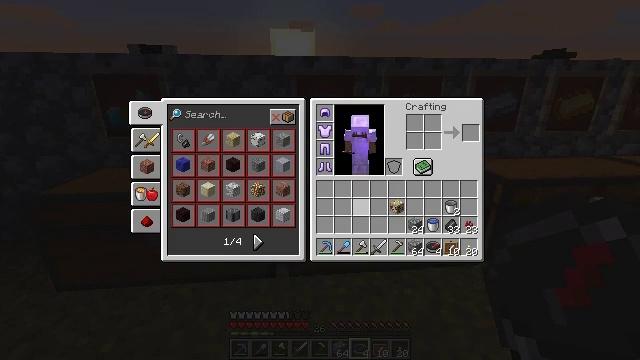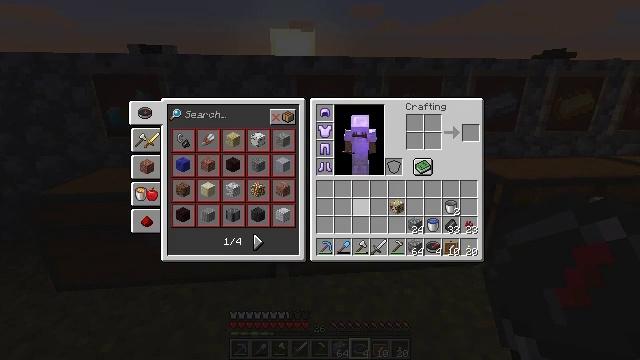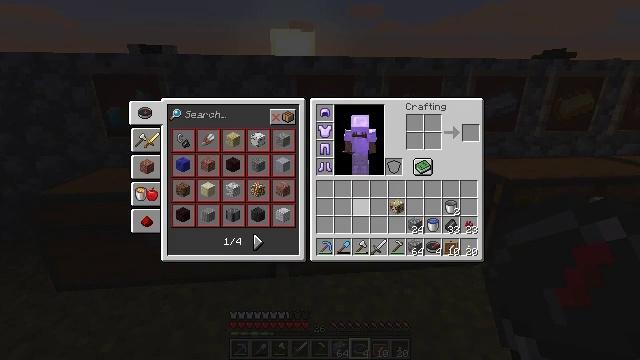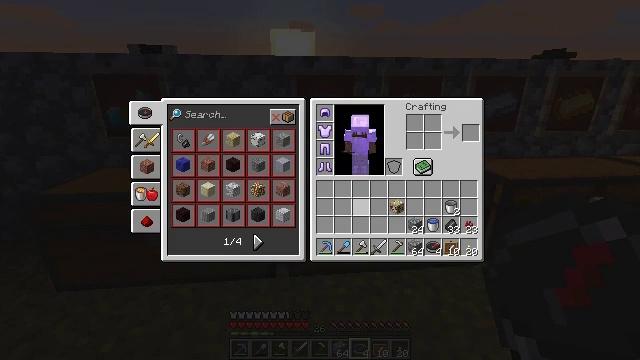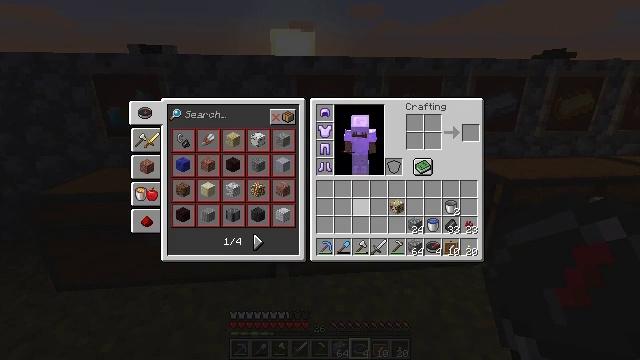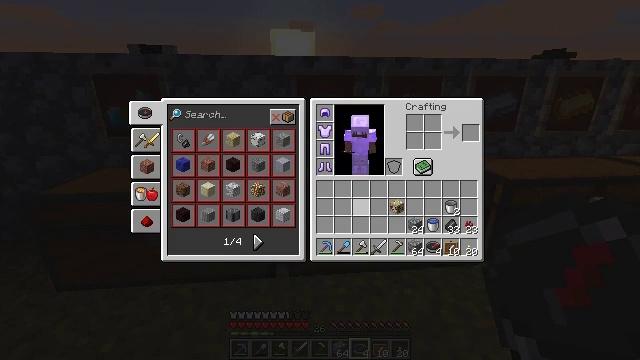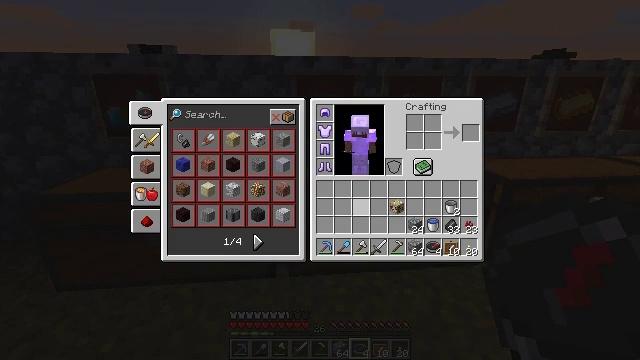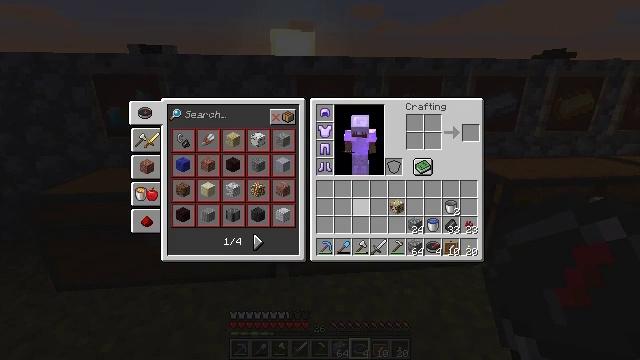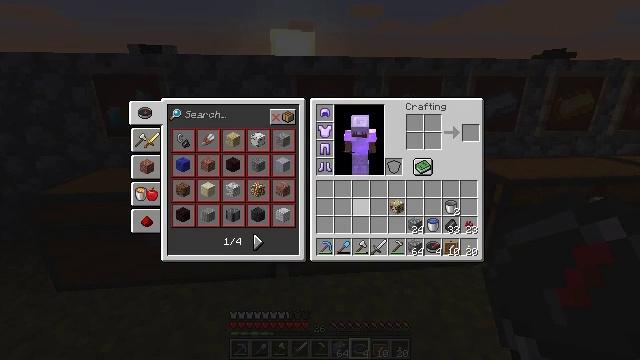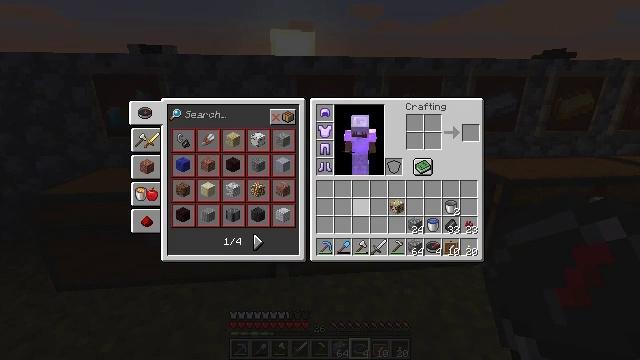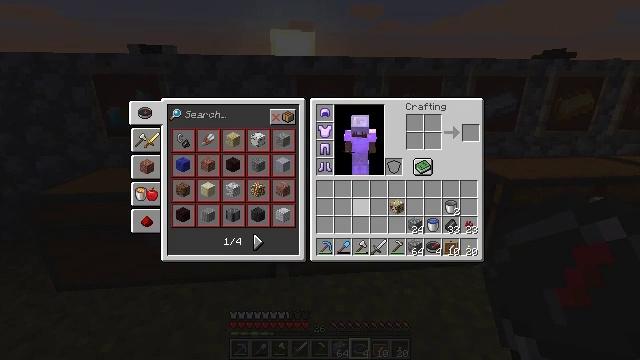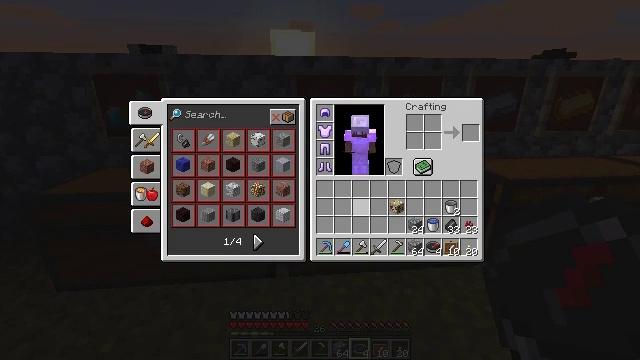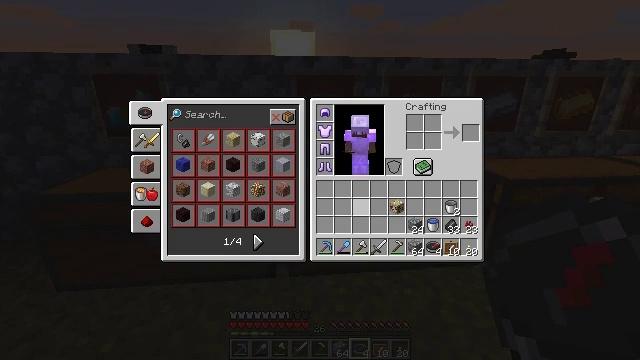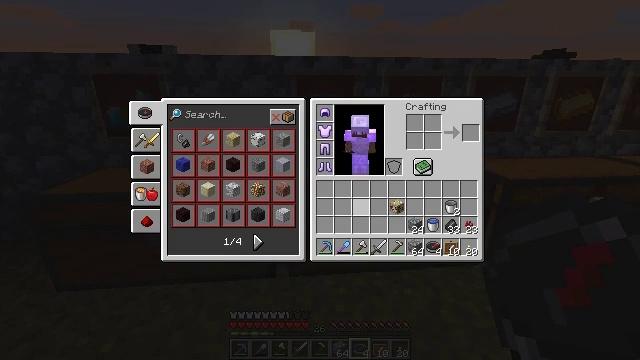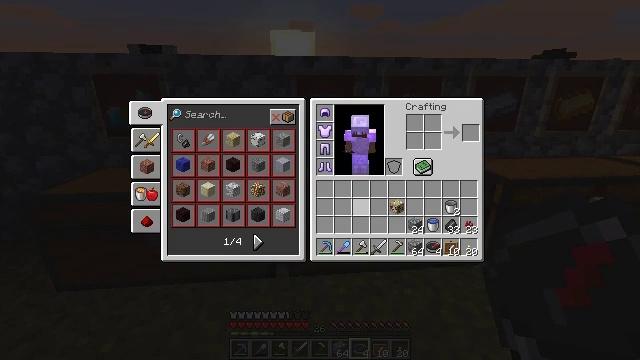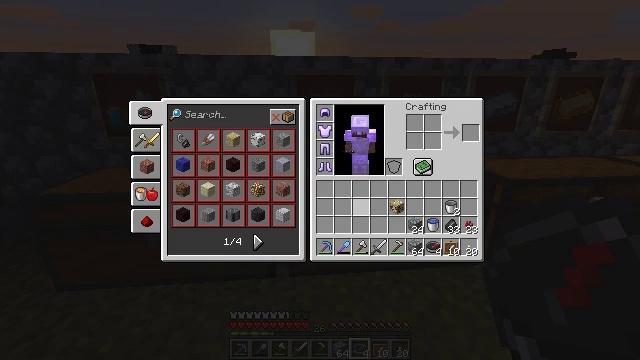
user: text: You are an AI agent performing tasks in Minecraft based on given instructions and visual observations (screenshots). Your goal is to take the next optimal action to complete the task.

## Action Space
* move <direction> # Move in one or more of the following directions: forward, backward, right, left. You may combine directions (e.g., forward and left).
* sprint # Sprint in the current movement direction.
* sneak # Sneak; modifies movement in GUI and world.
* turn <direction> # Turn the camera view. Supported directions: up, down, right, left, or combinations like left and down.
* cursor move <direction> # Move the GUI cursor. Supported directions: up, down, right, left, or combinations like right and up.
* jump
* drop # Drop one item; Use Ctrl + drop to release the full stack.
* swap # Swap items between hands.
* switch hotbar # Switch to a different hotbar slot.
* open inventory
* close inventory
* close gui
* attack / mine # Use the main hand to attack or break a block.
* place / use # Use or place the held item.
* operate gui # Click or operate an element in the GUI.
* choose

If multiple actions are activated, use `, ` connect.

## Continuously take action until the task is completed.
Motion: motion action
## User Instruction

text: Remove the acacia wall sign with a hit.
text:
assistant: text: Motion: no_op
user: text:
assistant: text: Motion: no_op
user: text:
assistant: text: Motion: no_op
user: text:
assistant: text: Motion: no_op
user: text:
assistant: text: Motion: no_op
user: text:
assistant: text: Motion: no_op
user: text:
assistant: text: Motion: no_op
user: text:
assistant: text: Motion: no_op
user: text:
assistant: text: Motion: no_op
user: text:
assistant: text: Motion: no_op
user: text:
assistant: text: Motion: no_op
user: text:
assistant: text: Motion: no_op
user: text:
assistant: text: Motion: no_op
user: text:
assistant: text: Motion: no_op
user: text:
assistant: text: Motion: no_op
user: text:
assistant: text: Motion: no_op
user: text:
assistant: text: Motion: no_op
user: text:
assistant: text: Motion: no_op
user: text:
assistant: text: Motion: no_op
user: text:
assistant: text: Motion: no_op
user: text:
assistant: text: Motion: no_op
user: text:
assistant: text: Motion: no_op
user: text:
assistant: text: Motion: no_op
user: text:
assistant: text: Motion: no_op
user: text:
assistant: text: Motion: no_op
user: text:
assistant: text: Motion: cursor move left
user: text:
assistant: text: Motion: no_op
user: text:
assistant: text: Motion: no_op
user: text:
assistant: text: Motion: no_op
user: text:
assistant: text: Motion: no_op